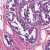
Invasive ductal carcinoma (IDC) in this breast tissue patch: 0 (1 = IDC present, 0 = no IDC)